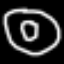
Label: donut